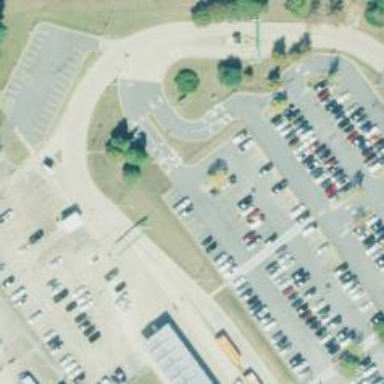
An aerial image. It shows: Asphalt road designated for service vehicles.